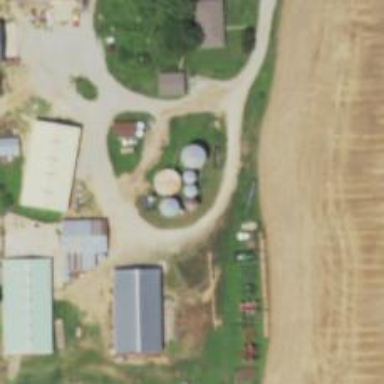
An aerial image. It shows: Silo.